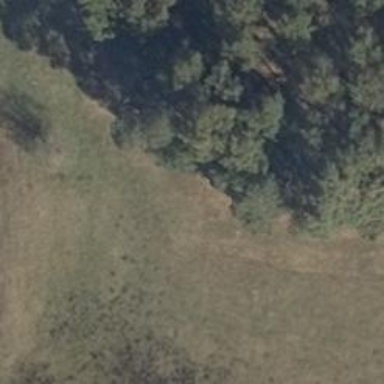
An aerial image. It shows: Shelter that serves as hunting stand.